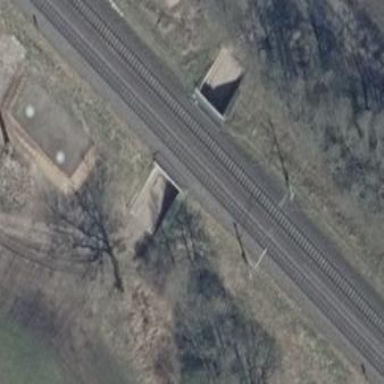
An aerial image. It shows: Man-made bridge.